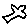
Label: bird